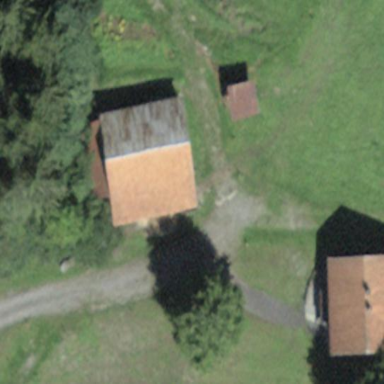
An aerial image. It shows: Farmyard in rural farm setting.